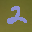
Label: 2